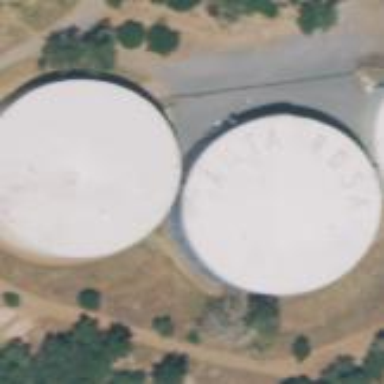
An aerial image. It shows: Building with storage tank.